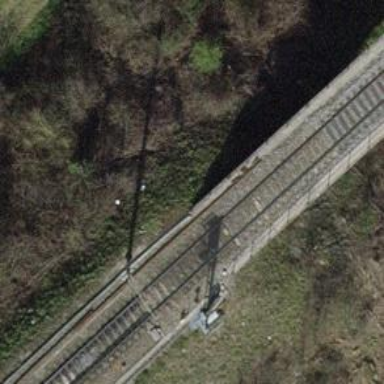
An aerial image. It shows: Single-track electrified railway with contact line.